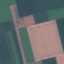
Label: AnnualCrop